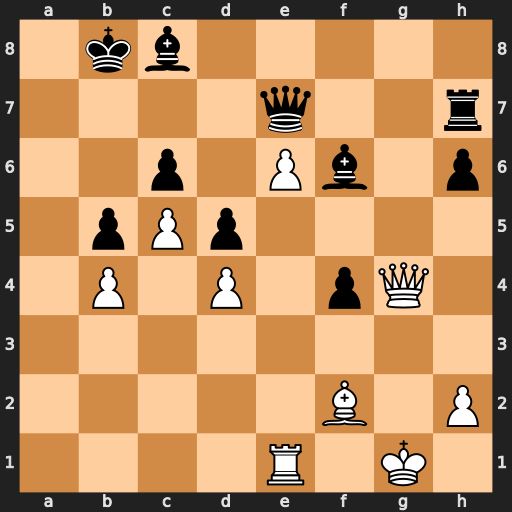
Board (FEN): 1kb5/4q2r/2p1Pb1p/1pPp4/1P1P1pQ1/8/5B1P/4R1K1
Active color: w
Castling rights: -
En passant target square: -
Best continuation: Qxf4+ Kb7 Bg3